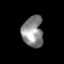
Tissue: skin
Cell type: Others
Senescence score: 0.6989
Nuclear area (px): 639
Mean DAPI intensity: 137.89